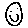
Label: smiley face